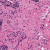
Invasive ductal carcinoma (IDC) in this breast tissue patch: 0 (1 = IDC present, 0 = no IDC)